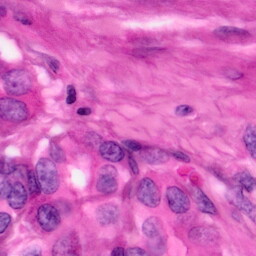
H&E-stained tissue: Pancreatic